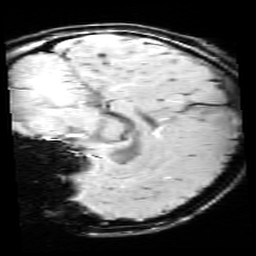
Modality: SWI
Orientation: sagittal
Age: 13
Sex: female
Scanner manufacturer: siemens
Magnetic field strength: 3 T
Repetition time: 0.027 s
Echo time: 0.02 s